Interaction volume radius: 5 \u00c5
Interaction volume height: 35 \u00c5
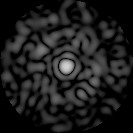
Disorder parameter: 0.8341